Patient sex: M
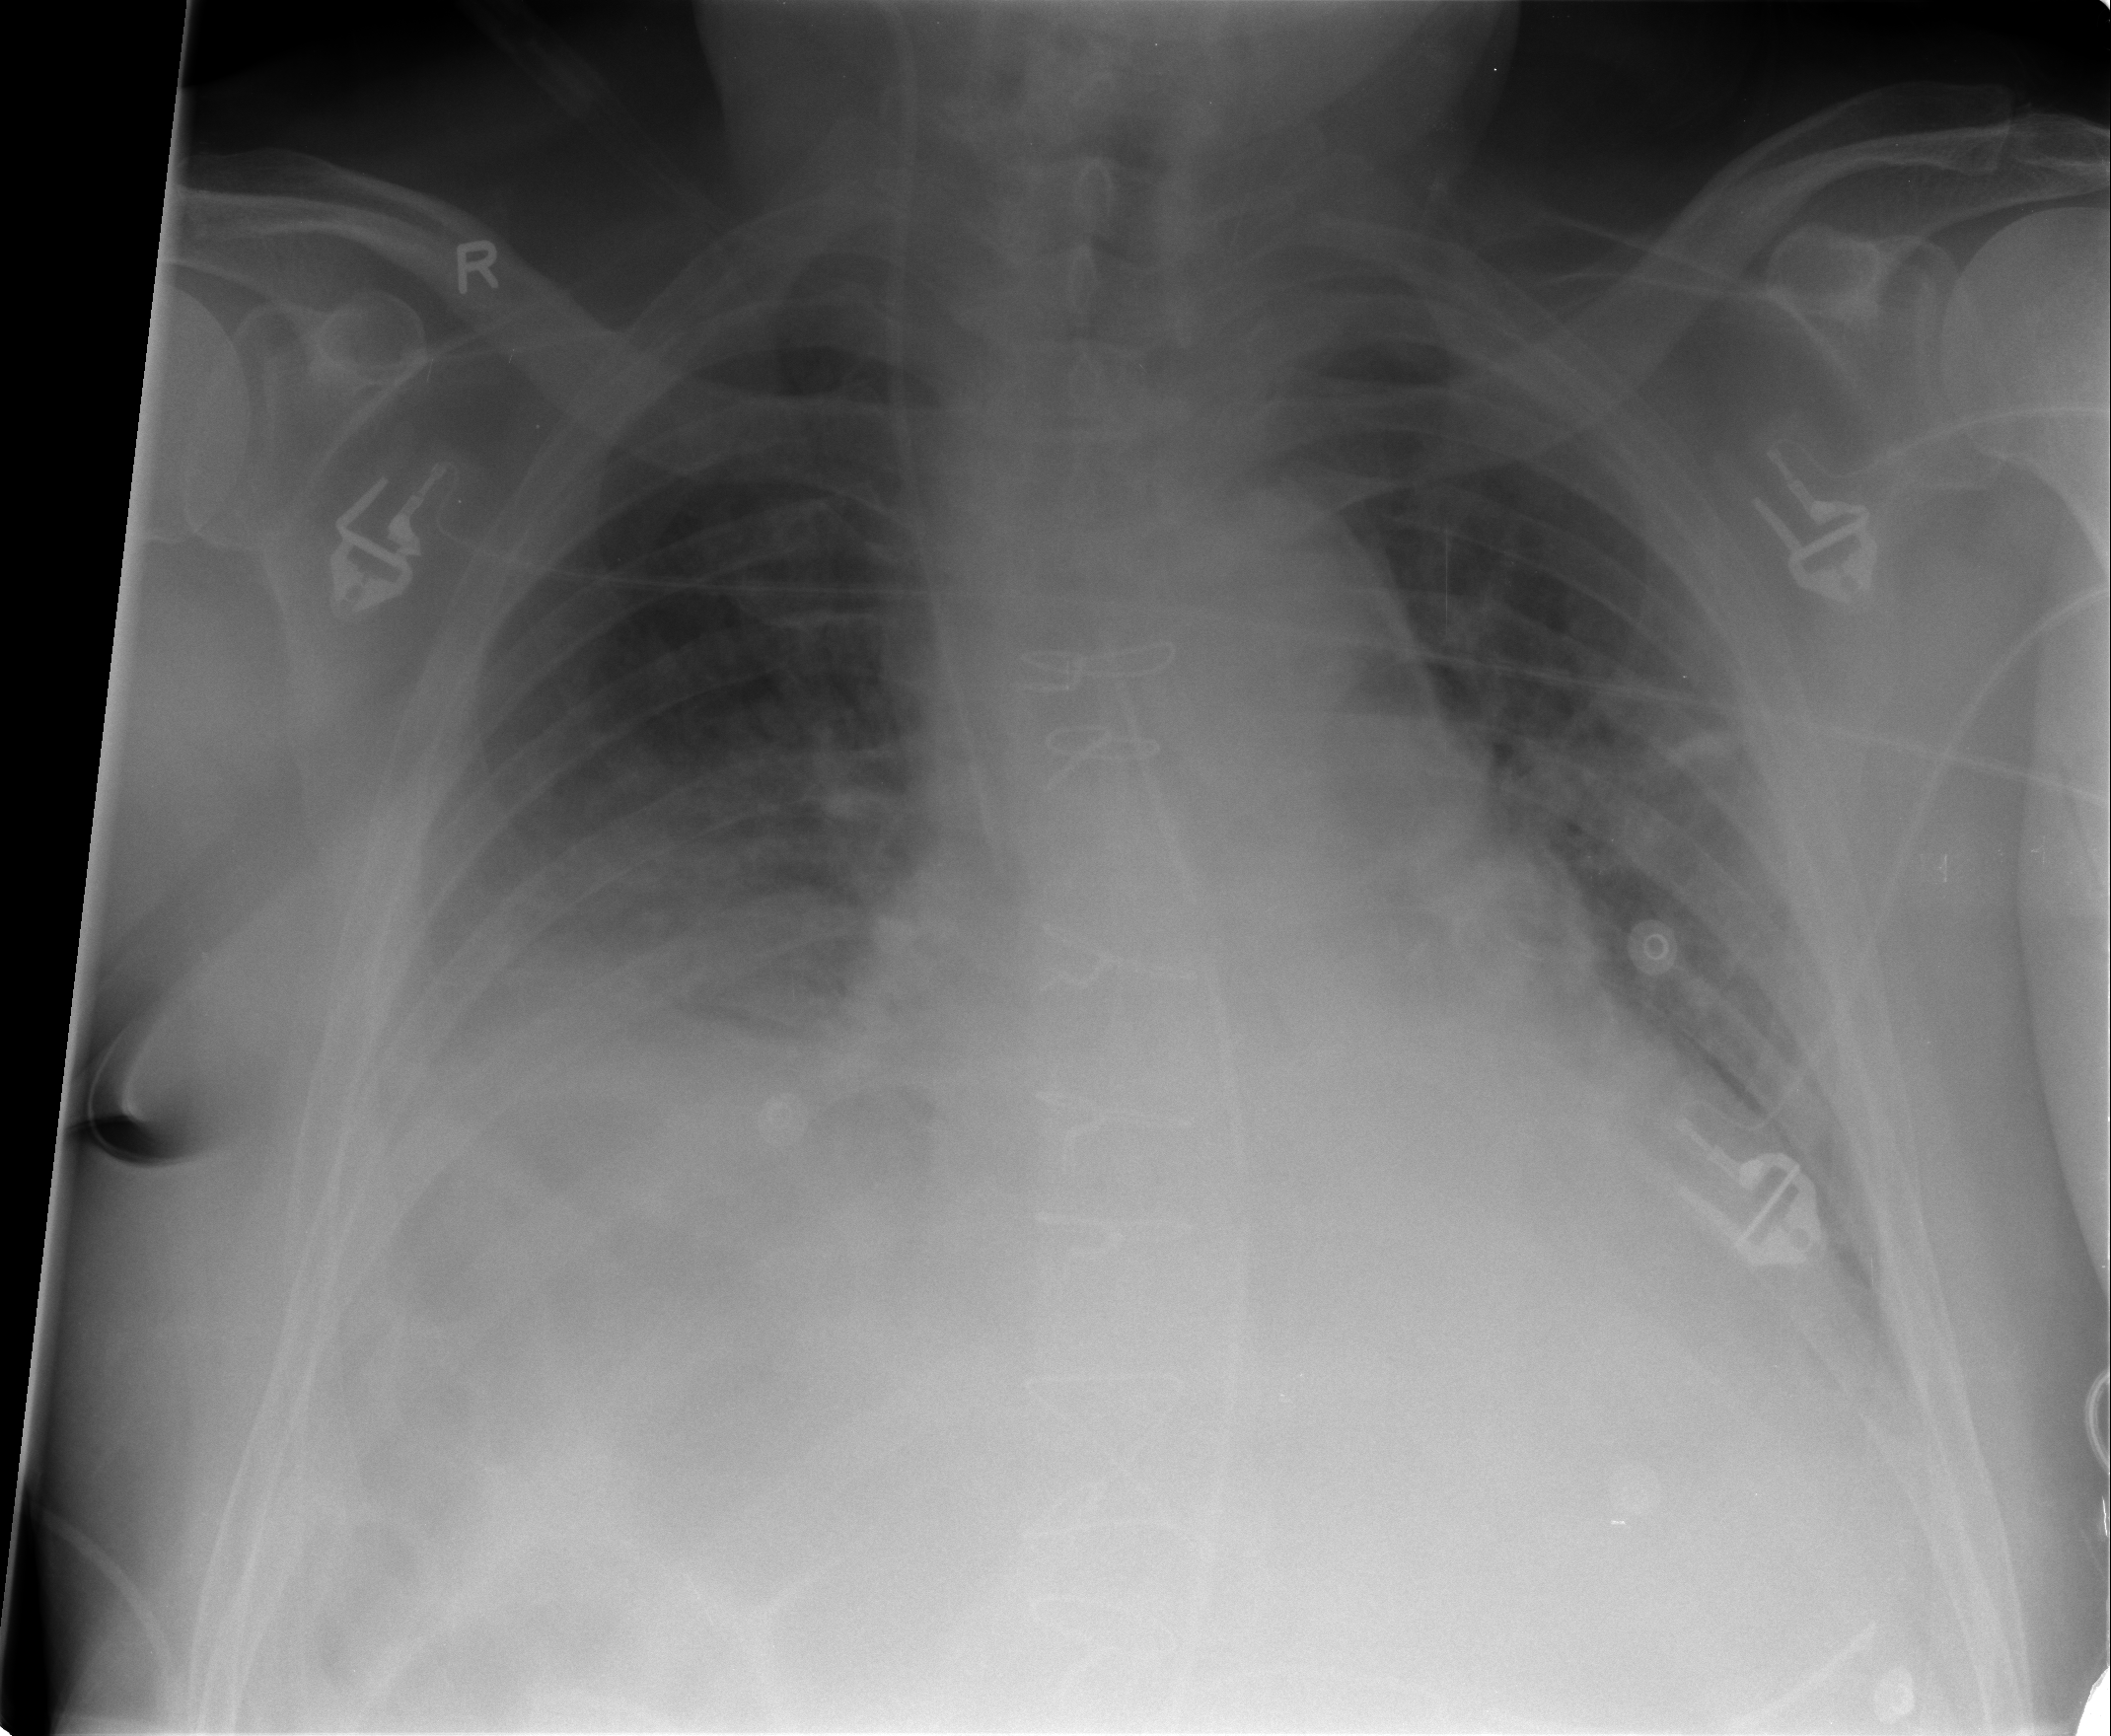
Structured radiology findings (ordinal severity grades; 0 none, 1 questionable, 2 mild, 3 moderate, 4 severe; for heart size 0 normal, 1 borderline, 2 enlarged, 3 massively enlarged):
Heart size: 2
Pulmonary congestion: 3
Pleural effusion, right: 3
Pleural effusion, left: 2
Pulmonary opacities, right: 1
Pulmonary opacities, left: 1
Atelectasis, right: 3
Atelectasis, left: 2